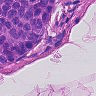
Metastatic tissue present: yes